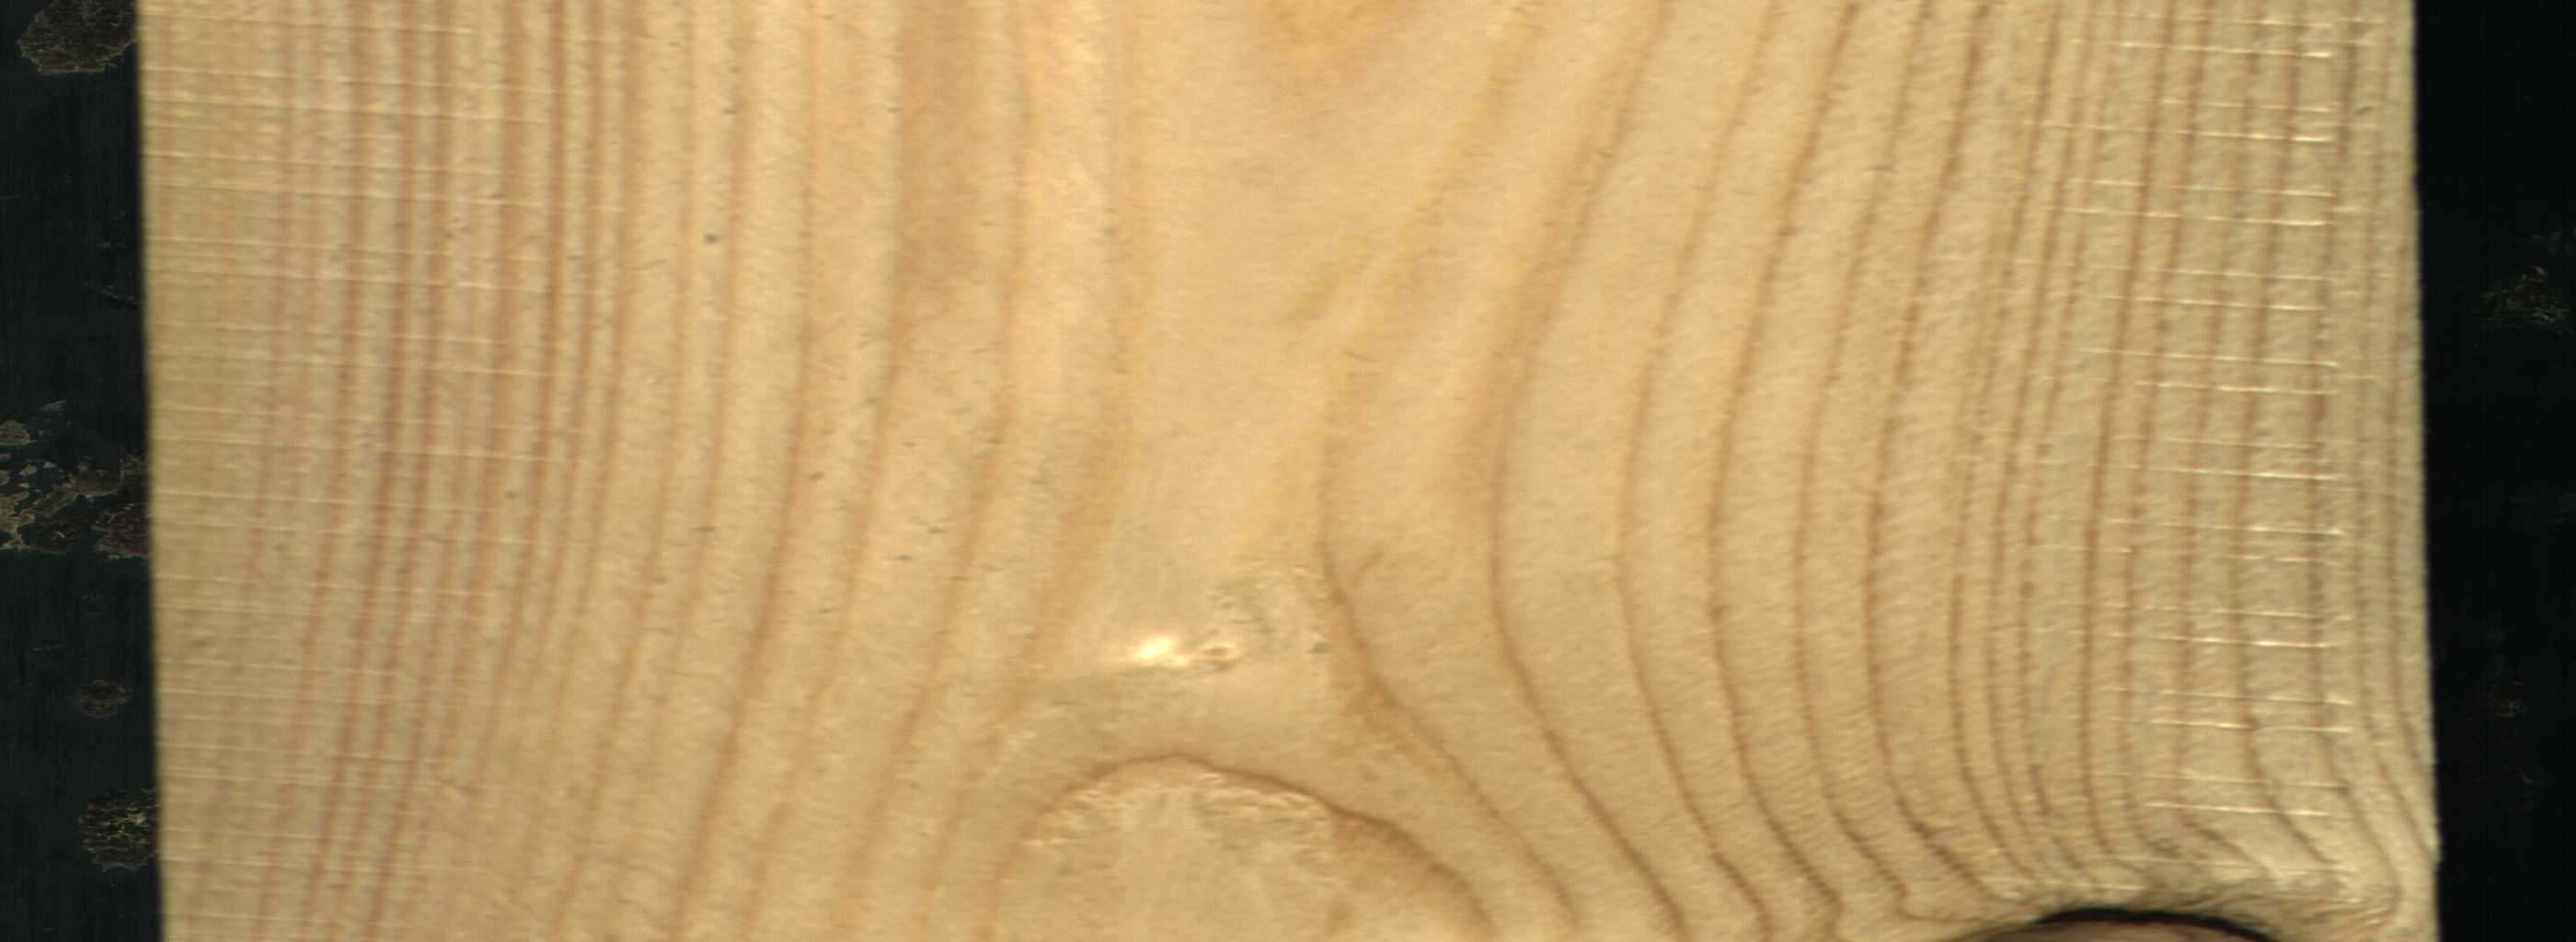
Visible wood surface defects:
Dead_Knot